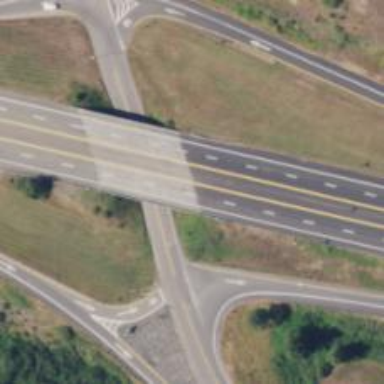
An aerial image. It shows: Trunk road bridge.